Question: I'm using 'ggpubr::stat_compare_means' in ggplot2 to show significance for multiple boxplots. I am trying to find a way to show whether each of my boxplots is significantly different from a certain value (0), but I can only find ways to compare whether they are different from a particular group, or the means of all groups.
Here is what my plot looks like:

Some groups are above 0, some are below 0. What I want to test is whether each is significantly different from 0.
Currently stat_compare_means is calculating significance from this argument:
'''
stat_compare_means(label = "p.signif", method = "t.test", ref.group = ".all.", label.y=1.1)
'''
I know I need to change the "ref.group" argument. In this case I think it's taking the mean of all groups, and testing whether each group is significantly different from it.
The documentation for ref.group says:
"A character string specifying the reference group. If specified, for a given grouping variable, each of the group levels will be compared to the reference group (i.e. control group).
ref.group can be also ".all.". In this case, each of the grouping variable levels is compared to all (i.e. basemean)."
Since this requires a character string, the only way I can think of to compare my groups to 0 is to make a dummy control group of 0's which will be the reference group. Then I can direct to that group in the ref.group argument.
Is there any other way to compare these groups to 0?? Thanks.
'''
df%>%ggplot(aes(x=species,y=weighted_change))+
geom_hline(yintercept=0,linetype="dashed")+
geom_boxplot(color="orangered")+
labs(x="Species",y="Mean Change",title="Central Basin and Range")+
theme(plot.title = element_text(hjust = 0.5,size = 12, face = "bold"))+
theme(axis.title = element_text(size = 10, face = "bold"))+
theme(axis.text=element_text(size=10,face="bold"))+
theme(axis.text.x = element_text(angle = 45, hjust = 1))+
coord_cartesian(ylim=c(-1.1,1.1))+
stat_compare_means(label = "p.signif", method = "t.test", ref.group = ".all.", label.y=1.1)
'''
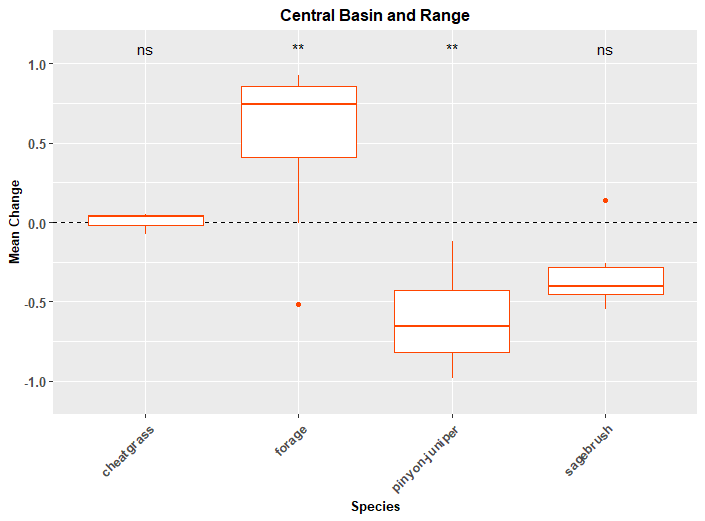
Answer: I don't think 'stat_compare_means' will actually help you much here, as it seems to be designed mostly for comparisons groups, and you want to do a calculation within each group. Instead, you can calculate the test yourself, before going to ggplot:
'''
library(tidyverse)
# Test whether each group differs from 0
t_tests = iris %>%
group_by(Species) %>%
summarise(P = t.test(Petal.Width, mu = 0)$p.value,
Sig = ifelse(P < 0.05, "*", "ns"),
MaxWidth = max(Petal.Width))
ggplot(iris, aes(x = Species, y = Petal.Width)) +
geom_boxplot() +
# Use the prepared table of test results as data for the geom
geom_text(aes(label = Sig, y = MaxWidth + 0.2), size = 6,
data = t_tests)
'''
Since I don't have your data I've used 'iris', but since iris also has a 'species' column it should be fairly clear what's happening.
<URL>